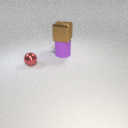
large brown metal cube above large purple rubber cylinder